Question: Detect the length of the red line, where the side length of each grid on the chessboard is 0.5. The length of the red line is an integer multiple of the length of the floor tile. How long is the red line in the picture?
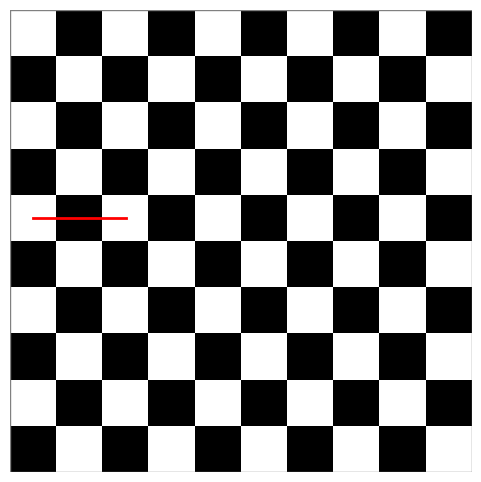
Answer: 1.0